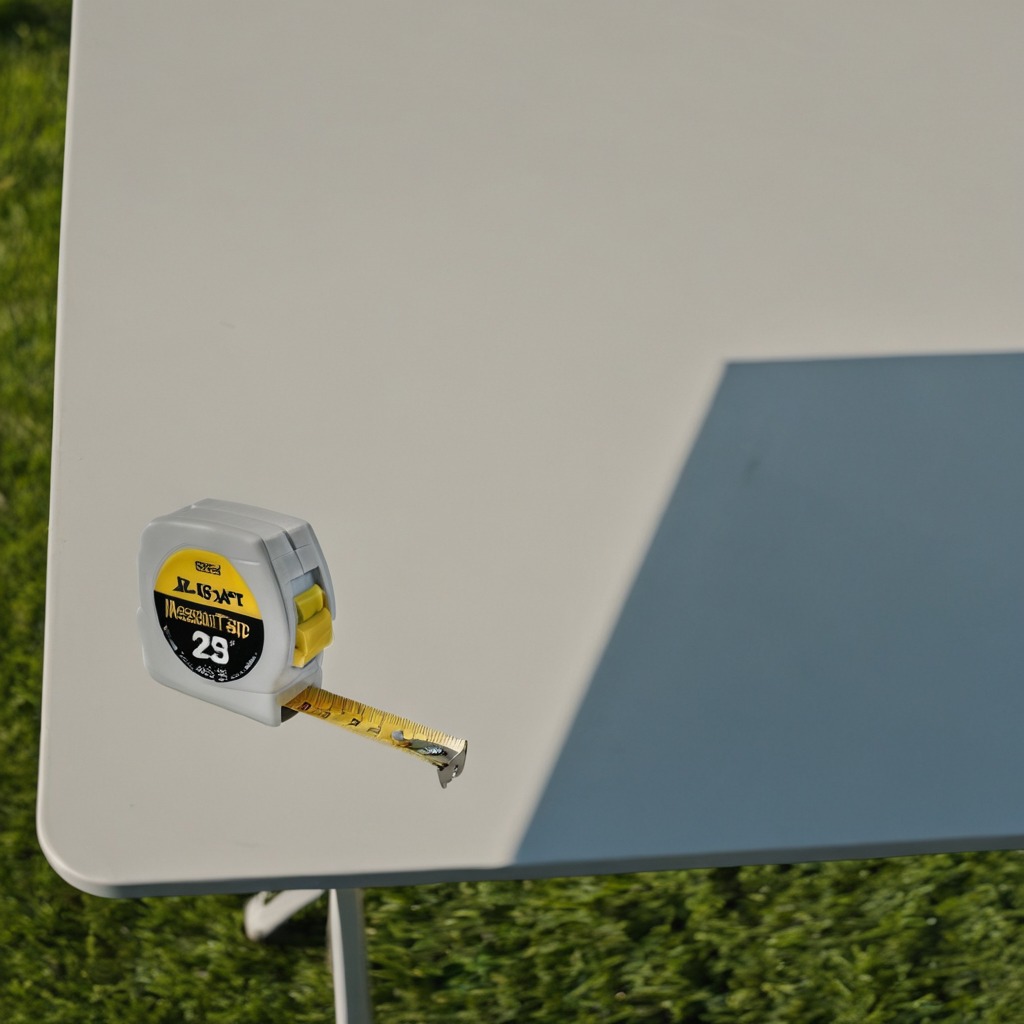
A measuring tape is lying on a clean utility table in a temporary outdoor tool station afternoon light present textured surface